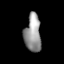
Tissue: lung
Cell type: Epithelial cells
Senescence score: 0.1297
Nuclear area (px): 593
Mean DAPI intensity: 150.675